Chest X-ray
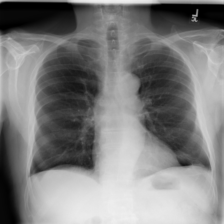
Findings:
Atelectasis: negative
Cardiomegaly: negative
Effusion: negative
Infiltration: negative
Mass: negative
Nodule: negative
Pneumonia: negative
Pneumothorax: negative
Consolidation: negative
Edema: negative
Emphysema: negative
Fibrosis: negative
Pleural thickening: negative
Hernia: negative